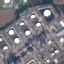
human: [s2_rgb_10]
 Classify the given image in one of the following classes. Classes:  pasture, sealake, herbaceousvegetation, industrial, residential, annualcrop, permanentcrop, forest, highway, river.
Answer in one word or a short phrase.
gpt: Industrial